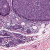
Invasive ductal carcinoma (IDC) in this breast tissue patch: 0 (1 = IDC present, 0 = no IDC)